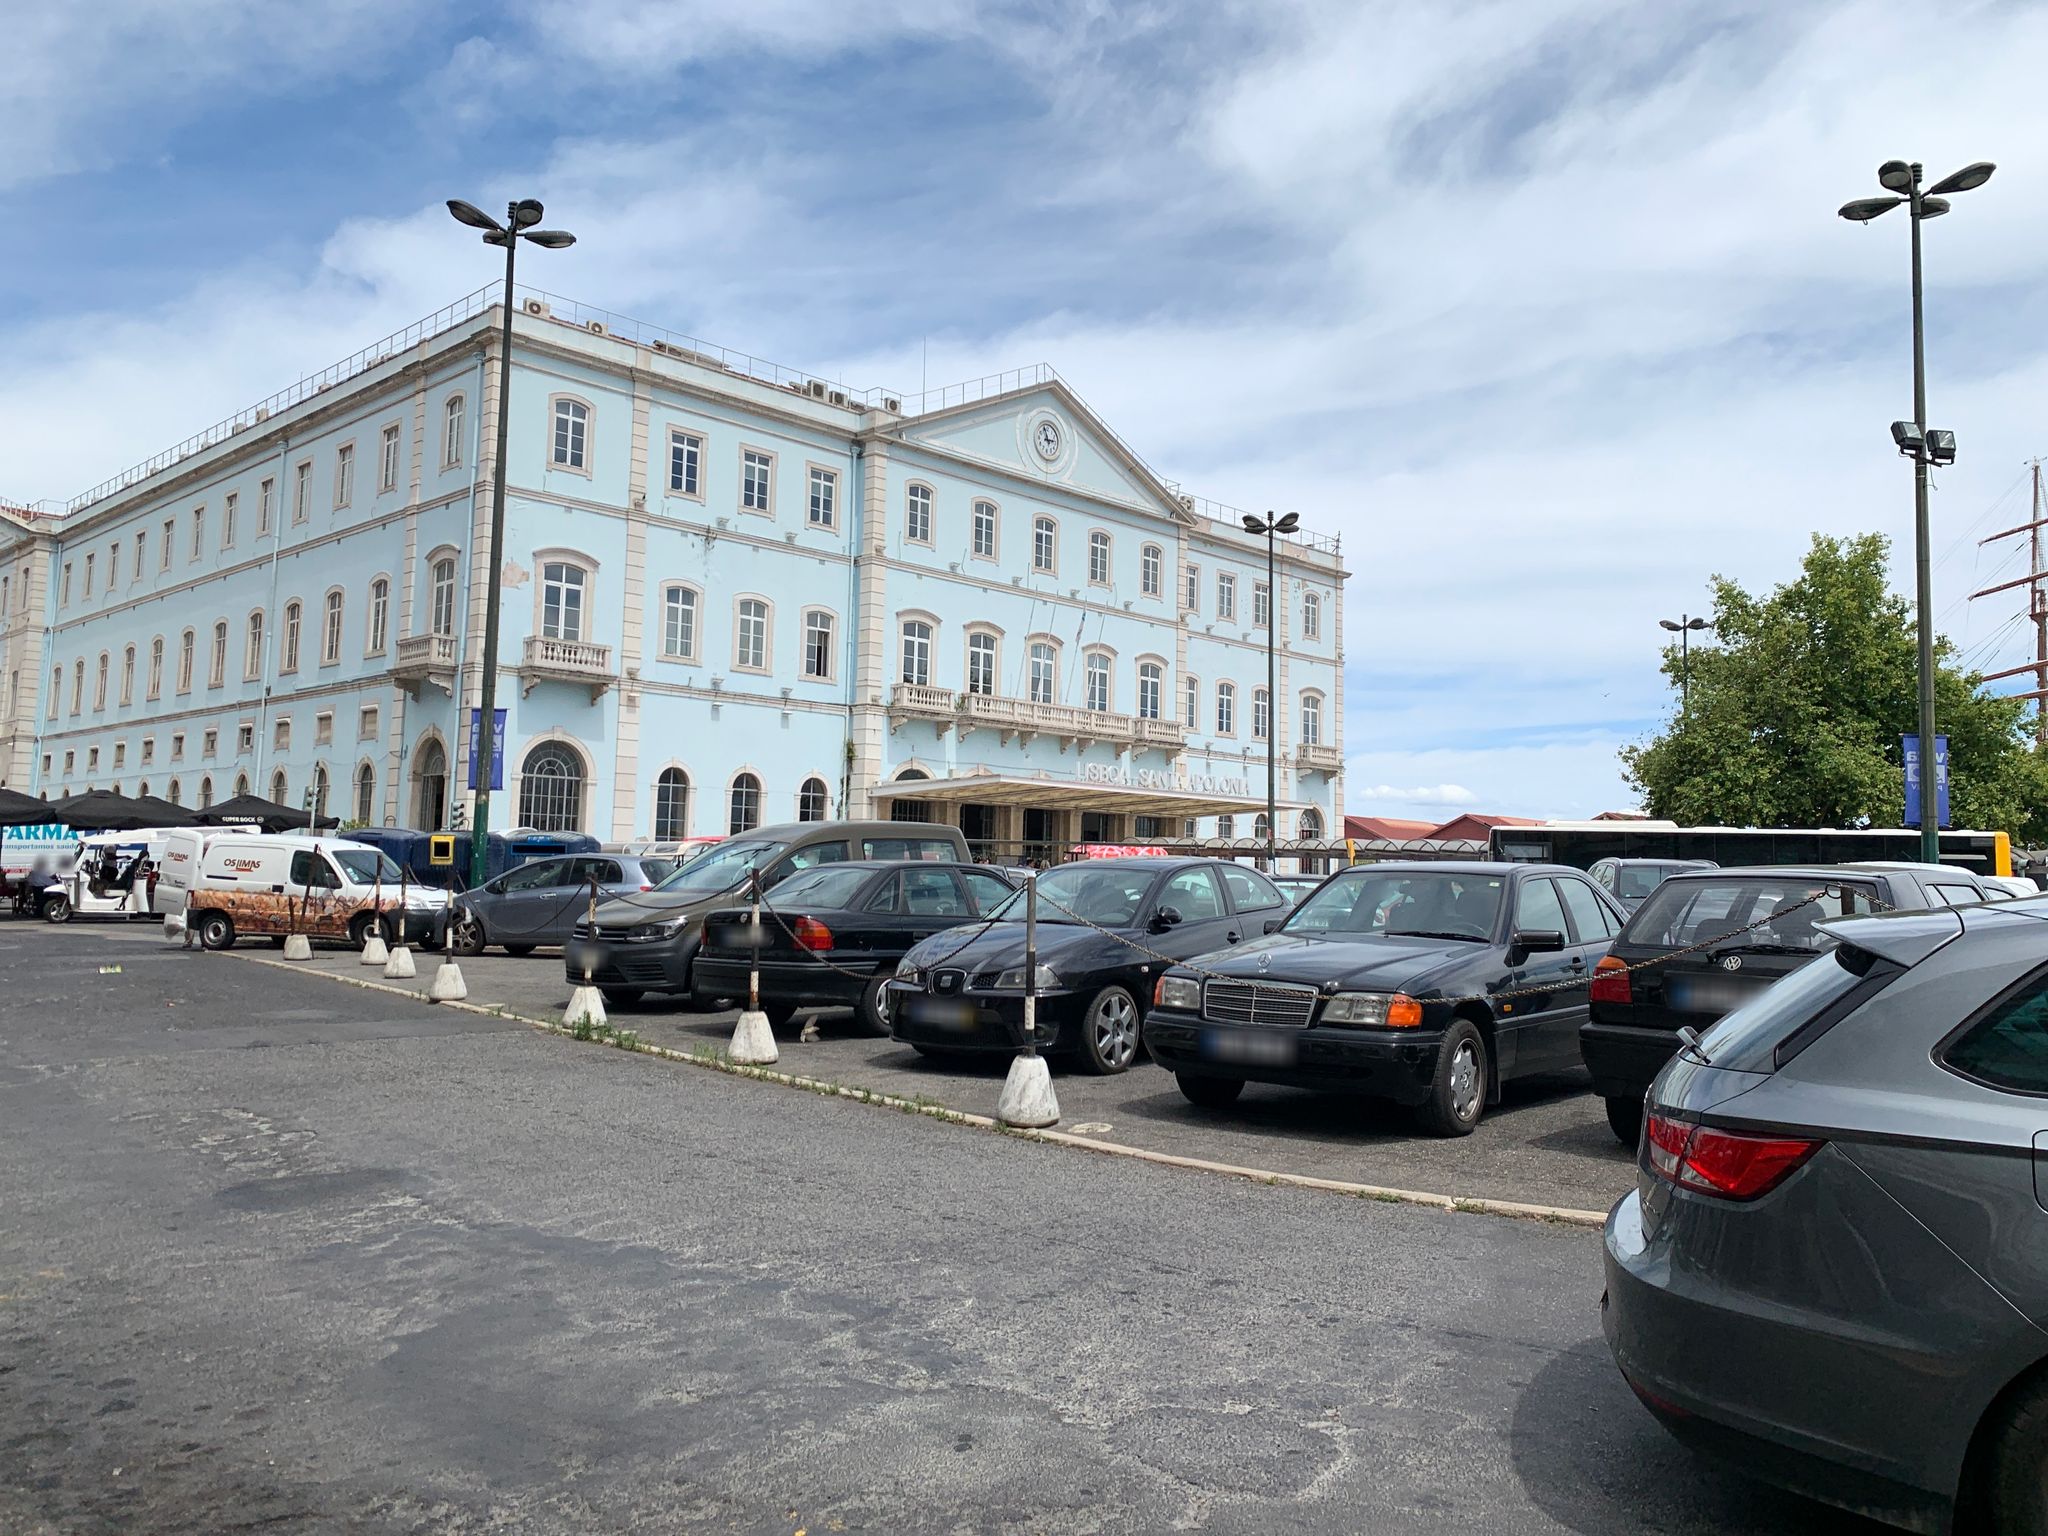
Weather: cloudy
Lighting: day
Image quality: good
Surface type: walking surface
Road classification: tertiary_link, residential
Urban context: urban centre
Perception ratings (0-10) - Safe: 7.79, Lively: 6.78, Beautiful: 4.64, Boring: 3.43, Depressing: 3.32, Wealthy: 7.98